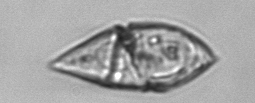
Label: Gyrodinium